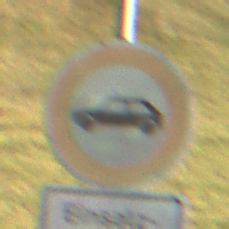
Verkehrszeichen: VerbotPersonenkraftwagen
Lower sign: BesondereFahrzeugeUndTransportgueter3
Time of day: MorningAfternoon
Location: Outdoor (Nature)
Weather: PartlyCloudy
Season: NotSpecified
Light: Natural